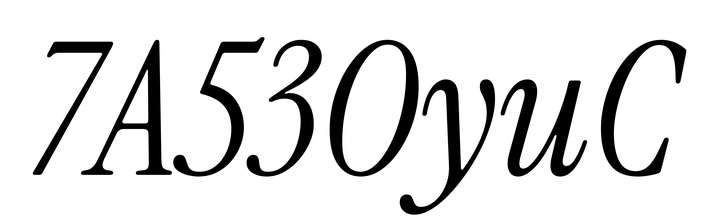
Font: InstrumentSerif-Italic